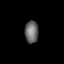
Tissue: prostate
Cell type: Epithelial cells
Senescence score: 0.3202
Nuclear area (px): 295
Mean DAPI intensity: 105.566